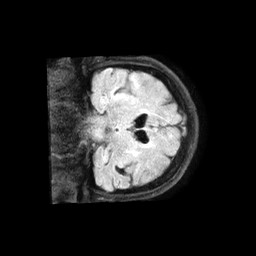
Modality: FLAIR
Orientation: coronal
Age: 75
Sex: female
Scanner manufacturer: philips
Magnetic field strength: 1.5 T
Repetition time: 6 s
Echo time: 0.1017 s